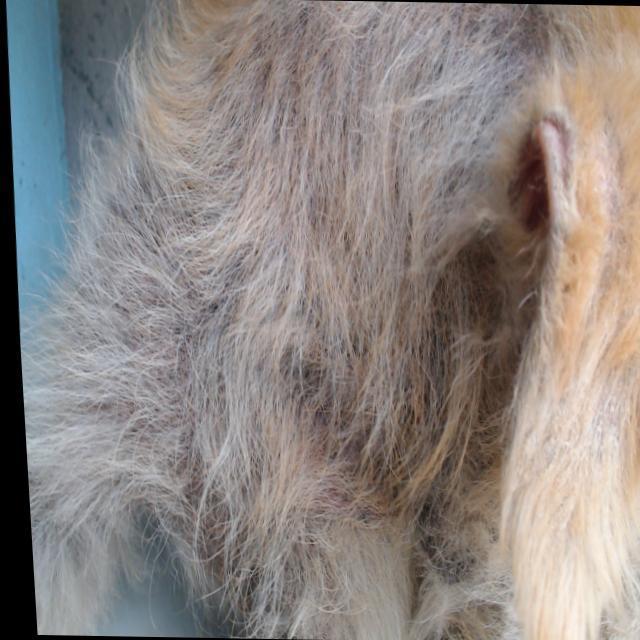
Canine demodicosis (Demodex mange) — caused by Demodex canis mites. Presents with alopecia, follicular papules, pustules, and comedones. Often localized on face and forelimbs.